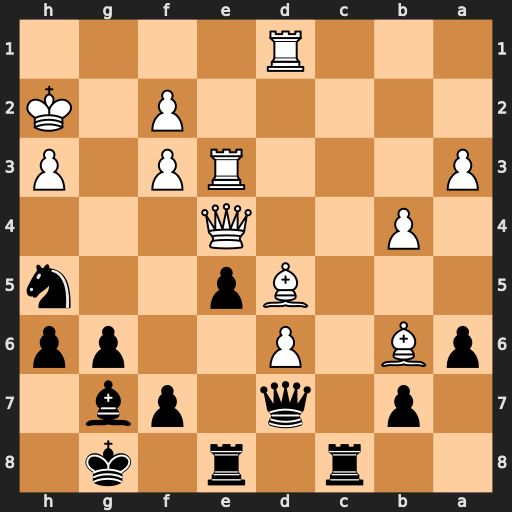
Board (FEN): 2r1r1k1/1p1q1pb1/pB1P2pp/3Bp2n/1P2Q3/P3RP1P/5P1K/3R4
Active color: b
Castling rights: -
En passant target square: -
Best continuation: Nf4 Qxf4 exf4